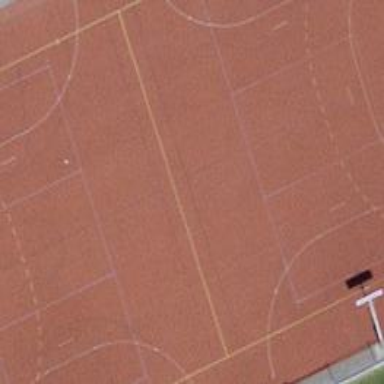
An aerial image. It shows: Multi-sport pitch with tartan surface for leisure activities.